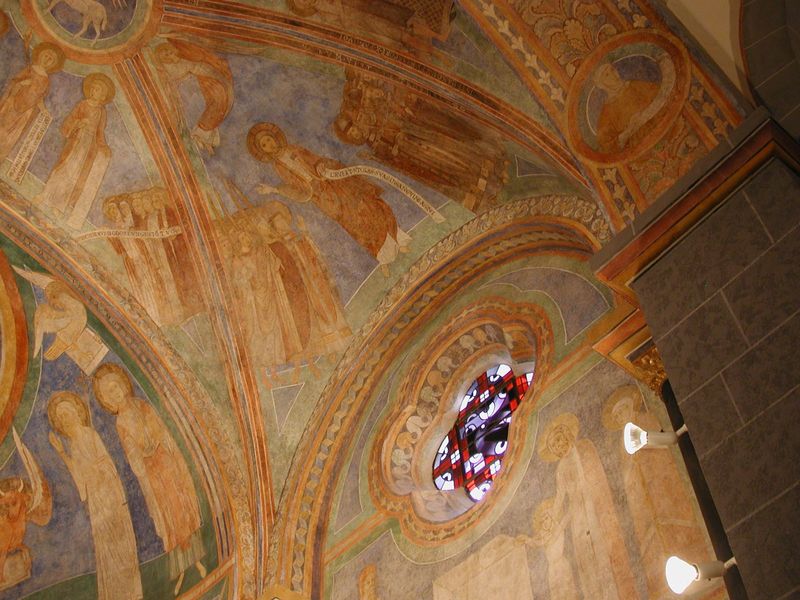
Titel: Wand- und Gewölbemalerei in der Doppelkapelle von Schwarzrheindorf
Standort: Bonn, Schwarzrheindorf, Doppelkapelle St. Klemens und Maria (EU - D - NRW)
Schlagwörter: blau, flügel, gelb, grün, ocker, braun, fenster, glas, grau, hell, lampe, licht, orange, pfeiler, säule, rot, malerei, muster, ornament, alt, architektur, bibel, taube, kirche, decke, innen, rund, engel, schrift, rundbogen, kuppel, wandmalerei, foto, gewölbe, lamm, schaf, religion, dom, rippen, text, schlange, mosaik, fries, heiligenschein, nimbus, buntglas, glasmalerei, gotisch, kreuzgewölbe, rosette, jesus, teufel, romanik, segnen, heilige, fresko, hörner, szenen, streben, okker, bauwerk, maßwerk, deckenmalerei, kirchenfenster, spruchband, gurte, schriftband, apostel, byzanz, kreuzgradgewölbe, teuefe